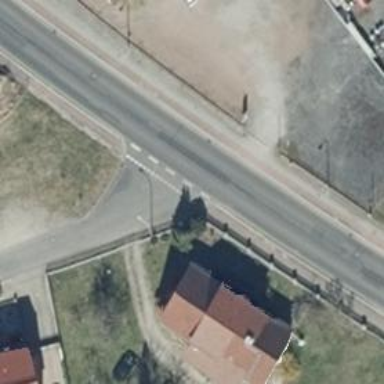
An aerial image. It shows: Tertiary road with asphalt surface.